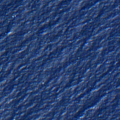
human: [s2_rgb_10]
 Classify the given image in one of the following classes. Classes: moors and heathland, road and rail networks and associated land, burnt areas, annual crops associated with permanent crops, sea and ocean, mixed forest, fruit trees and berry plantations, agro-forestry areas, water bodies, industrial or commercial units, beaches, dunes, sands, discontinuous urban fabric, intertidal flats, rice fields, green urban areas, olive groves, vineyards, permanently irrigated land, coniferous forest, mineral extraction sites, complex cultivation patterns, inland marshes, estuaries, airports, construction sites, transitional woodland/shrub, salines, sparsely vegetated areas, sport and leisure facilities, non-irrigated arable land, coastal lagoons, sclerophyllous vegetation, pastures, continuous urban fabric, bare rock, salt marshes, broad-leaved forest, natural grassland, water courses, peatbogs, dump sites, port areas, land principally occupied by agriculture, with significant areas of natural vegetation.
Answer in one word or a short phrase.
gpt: sea and ocean